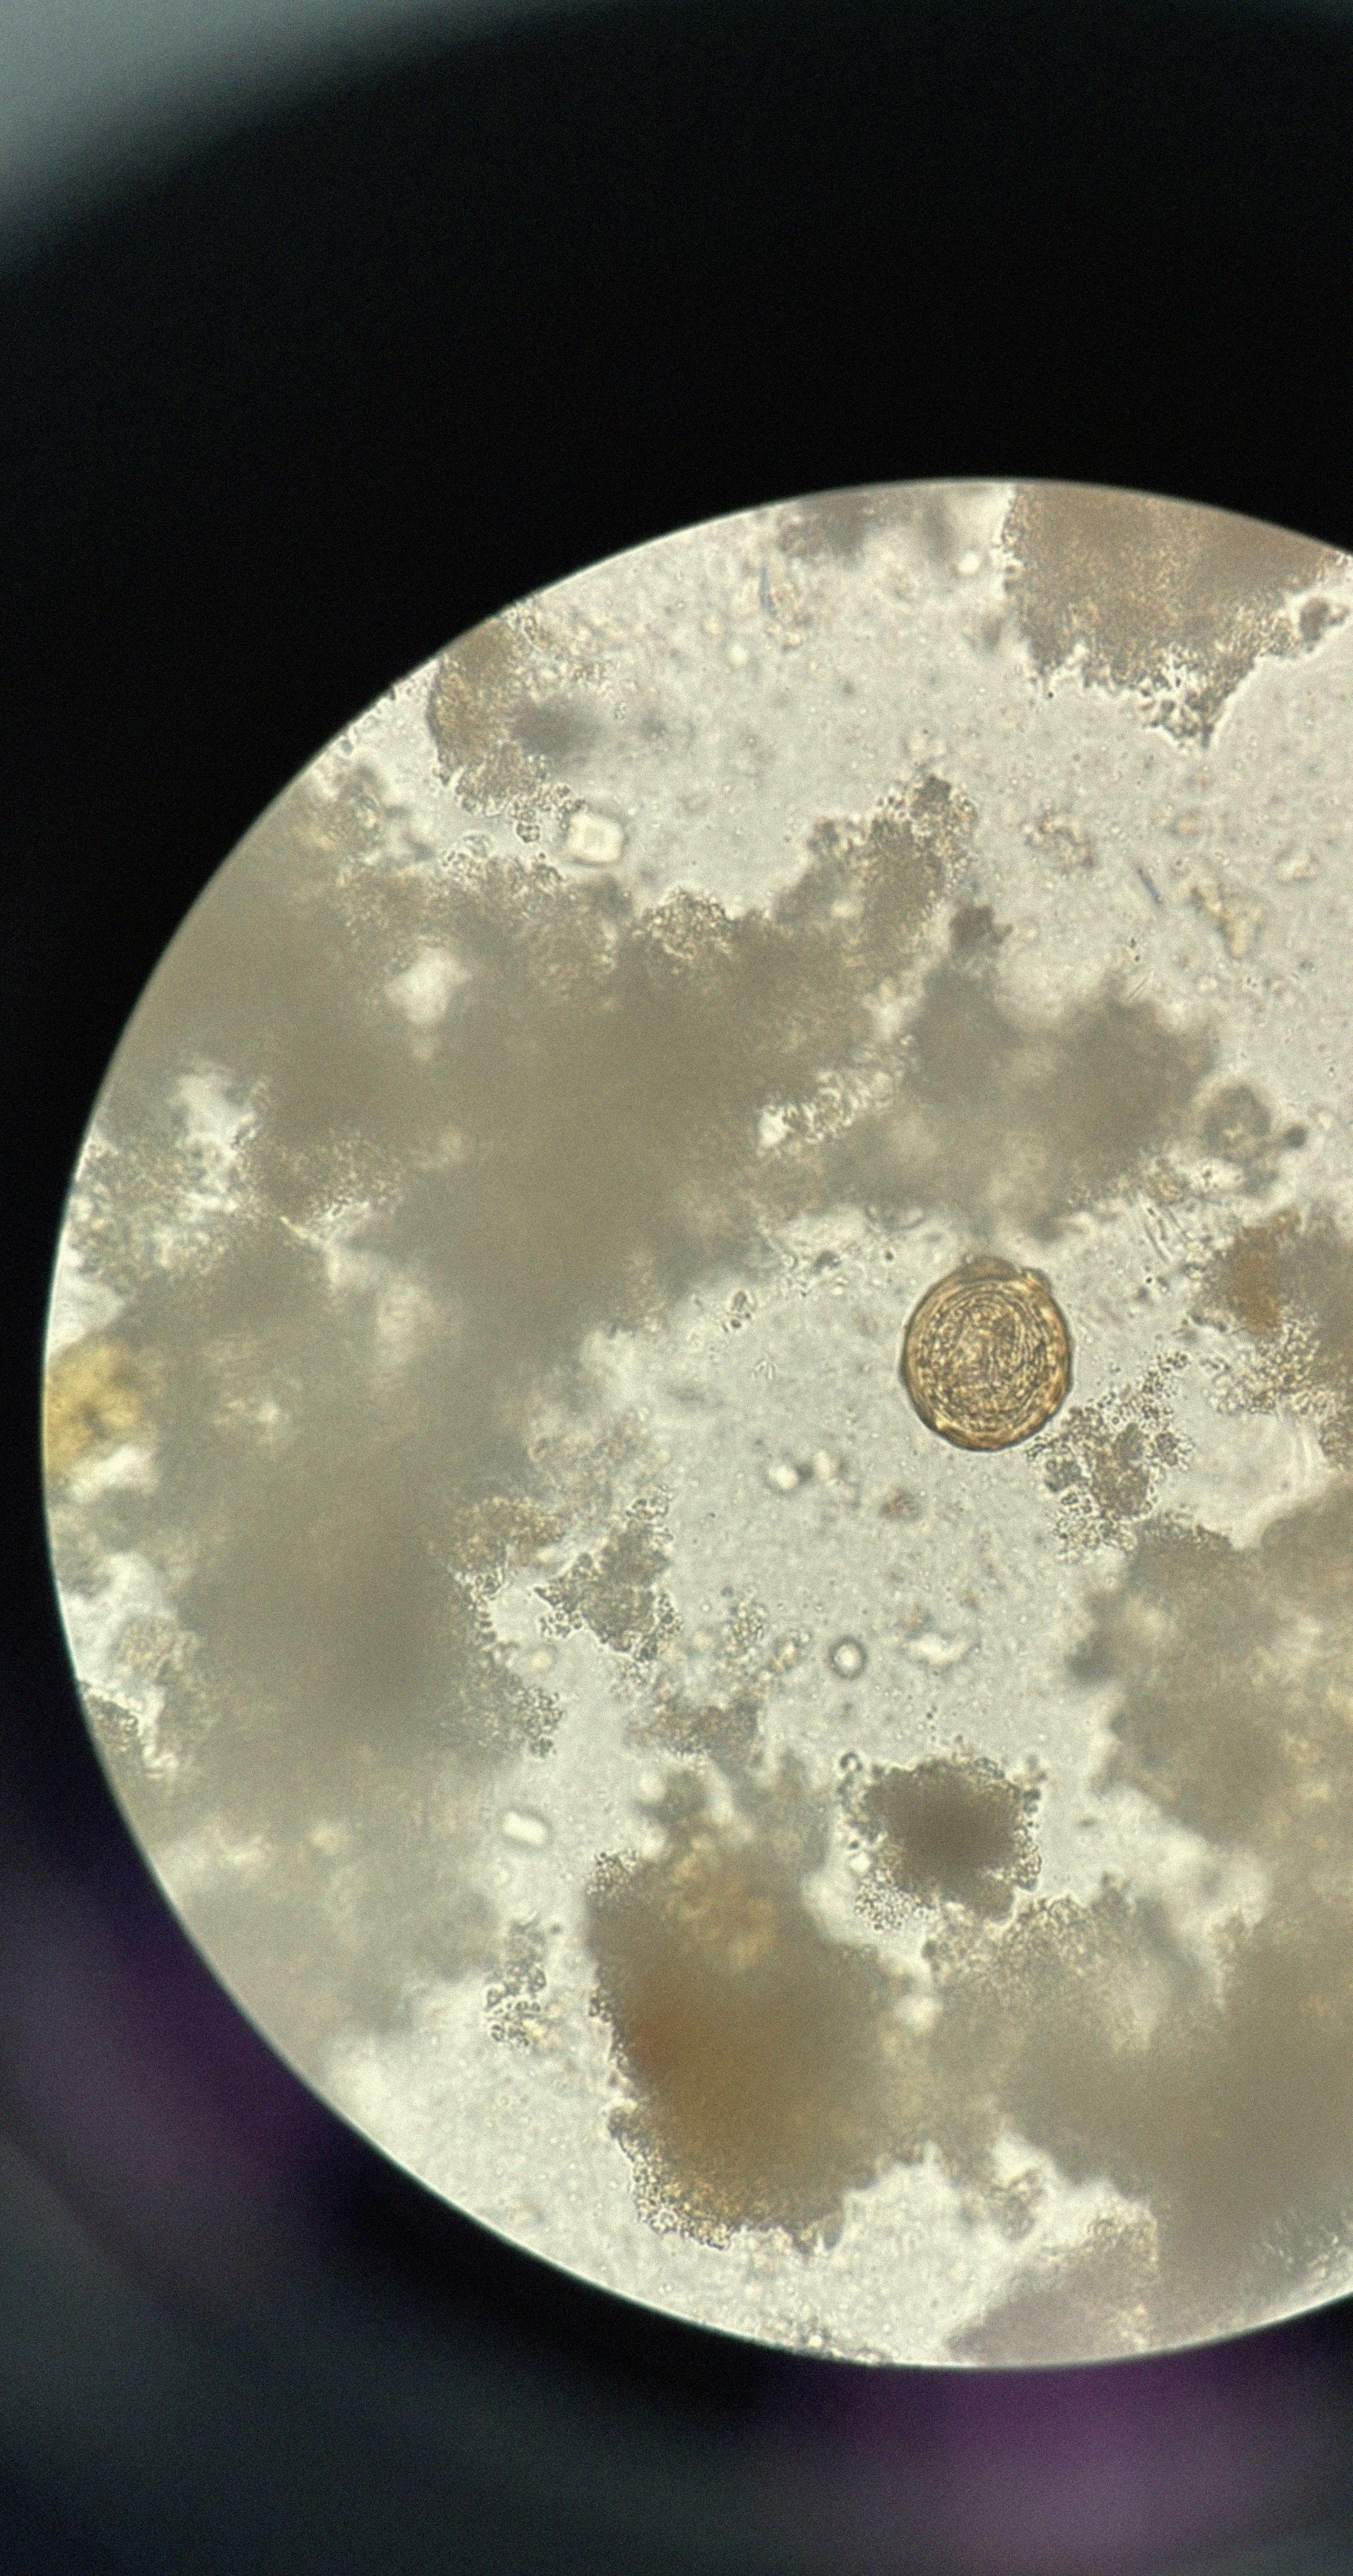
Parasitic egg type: Ascaris lumbricoides